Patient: sex M, age 69
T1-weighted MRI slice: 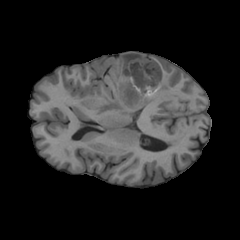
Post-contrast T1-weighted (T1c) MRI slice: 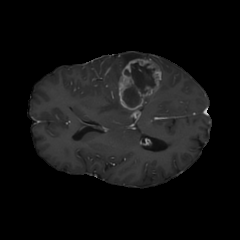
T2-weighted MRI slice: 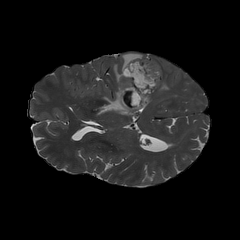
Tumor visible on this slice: yes
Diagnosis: Glioblastoma, IDH-wildtype
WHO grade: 4